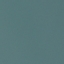
Land use / land cover: SeaLake